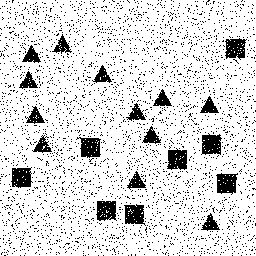
Squares: 8
Triangles: 12
Stars: 0
Total shapes: 20